Question: I would like to create programmatically a self-connector, using C#.
This is how I do it in case of an Association connector:
'''
//Create new Association connector
object connectorObject = selElement.Connectors.AddNew("NewConnector", "Association");
EA.Connector connector = connectorObject as EA.Connector;
if (connector != null)
{
//self-connector
connector.SupplierID = selElement.ElementID;
connector.ClientID = selElement.ElementID;
connector.Update();
selElement.Update();
selDiagram.Update();
}
'''
But when I try to create a sequence connector I get the following error:
'''
object connectorObject = selElement.Connectors.AddNew("NewConnector", "Sequence");
'''

Any ideas?
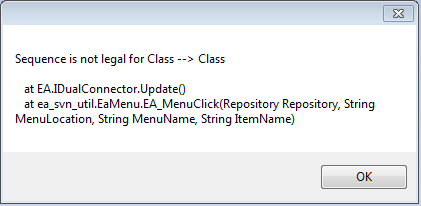
Answer: Sequence is only allowed for lifelines in a sequence diagram. Elsewhere it will not show up.
I was able to create such a connector for elements but they will not show in class diagrams.
Also I did not see the error you got. It might come from an MDG with own validation rules.
Edit: If you create a sequence manually from the toolbox (Other/UML/Interaction/Message) the connector also appears on class diagrams - but very strange xD
EDIT (from Geert): Deselecting the Tools -> Options -> Links -> Strict Connector Syntax suppresses the error message box.